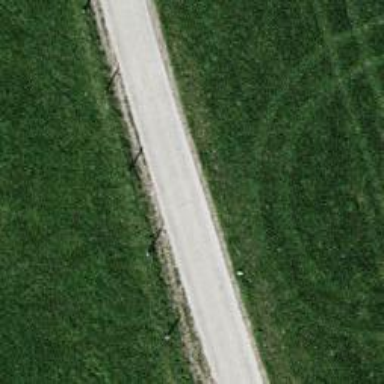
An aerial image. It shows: Unclassified road with grade1 track type.